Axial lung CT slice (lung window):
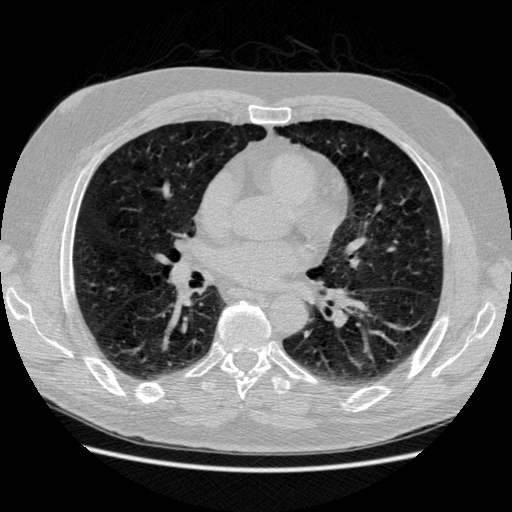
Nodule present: no